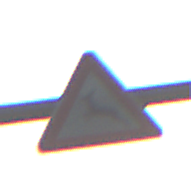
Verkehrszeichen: WildwechselRechts
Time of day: SunriseSunset
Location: Outdoor (Nature)
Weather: PartlyCloudy
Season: NotSpecified
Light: Natural